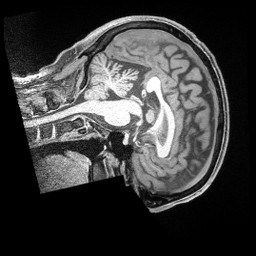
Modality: T1w
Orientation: sagittal
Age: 40
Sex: male
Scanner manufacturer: siemens
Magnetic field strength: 3 T
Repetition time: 2 s
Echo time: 0.00211 s